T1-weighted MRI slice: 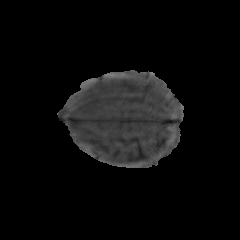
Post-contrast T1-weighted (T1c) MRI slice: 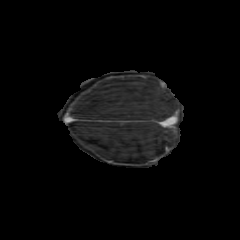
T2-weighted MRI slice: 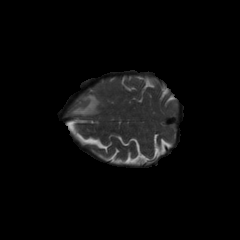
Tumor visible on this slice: yes